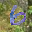
Label: 6